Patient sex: F
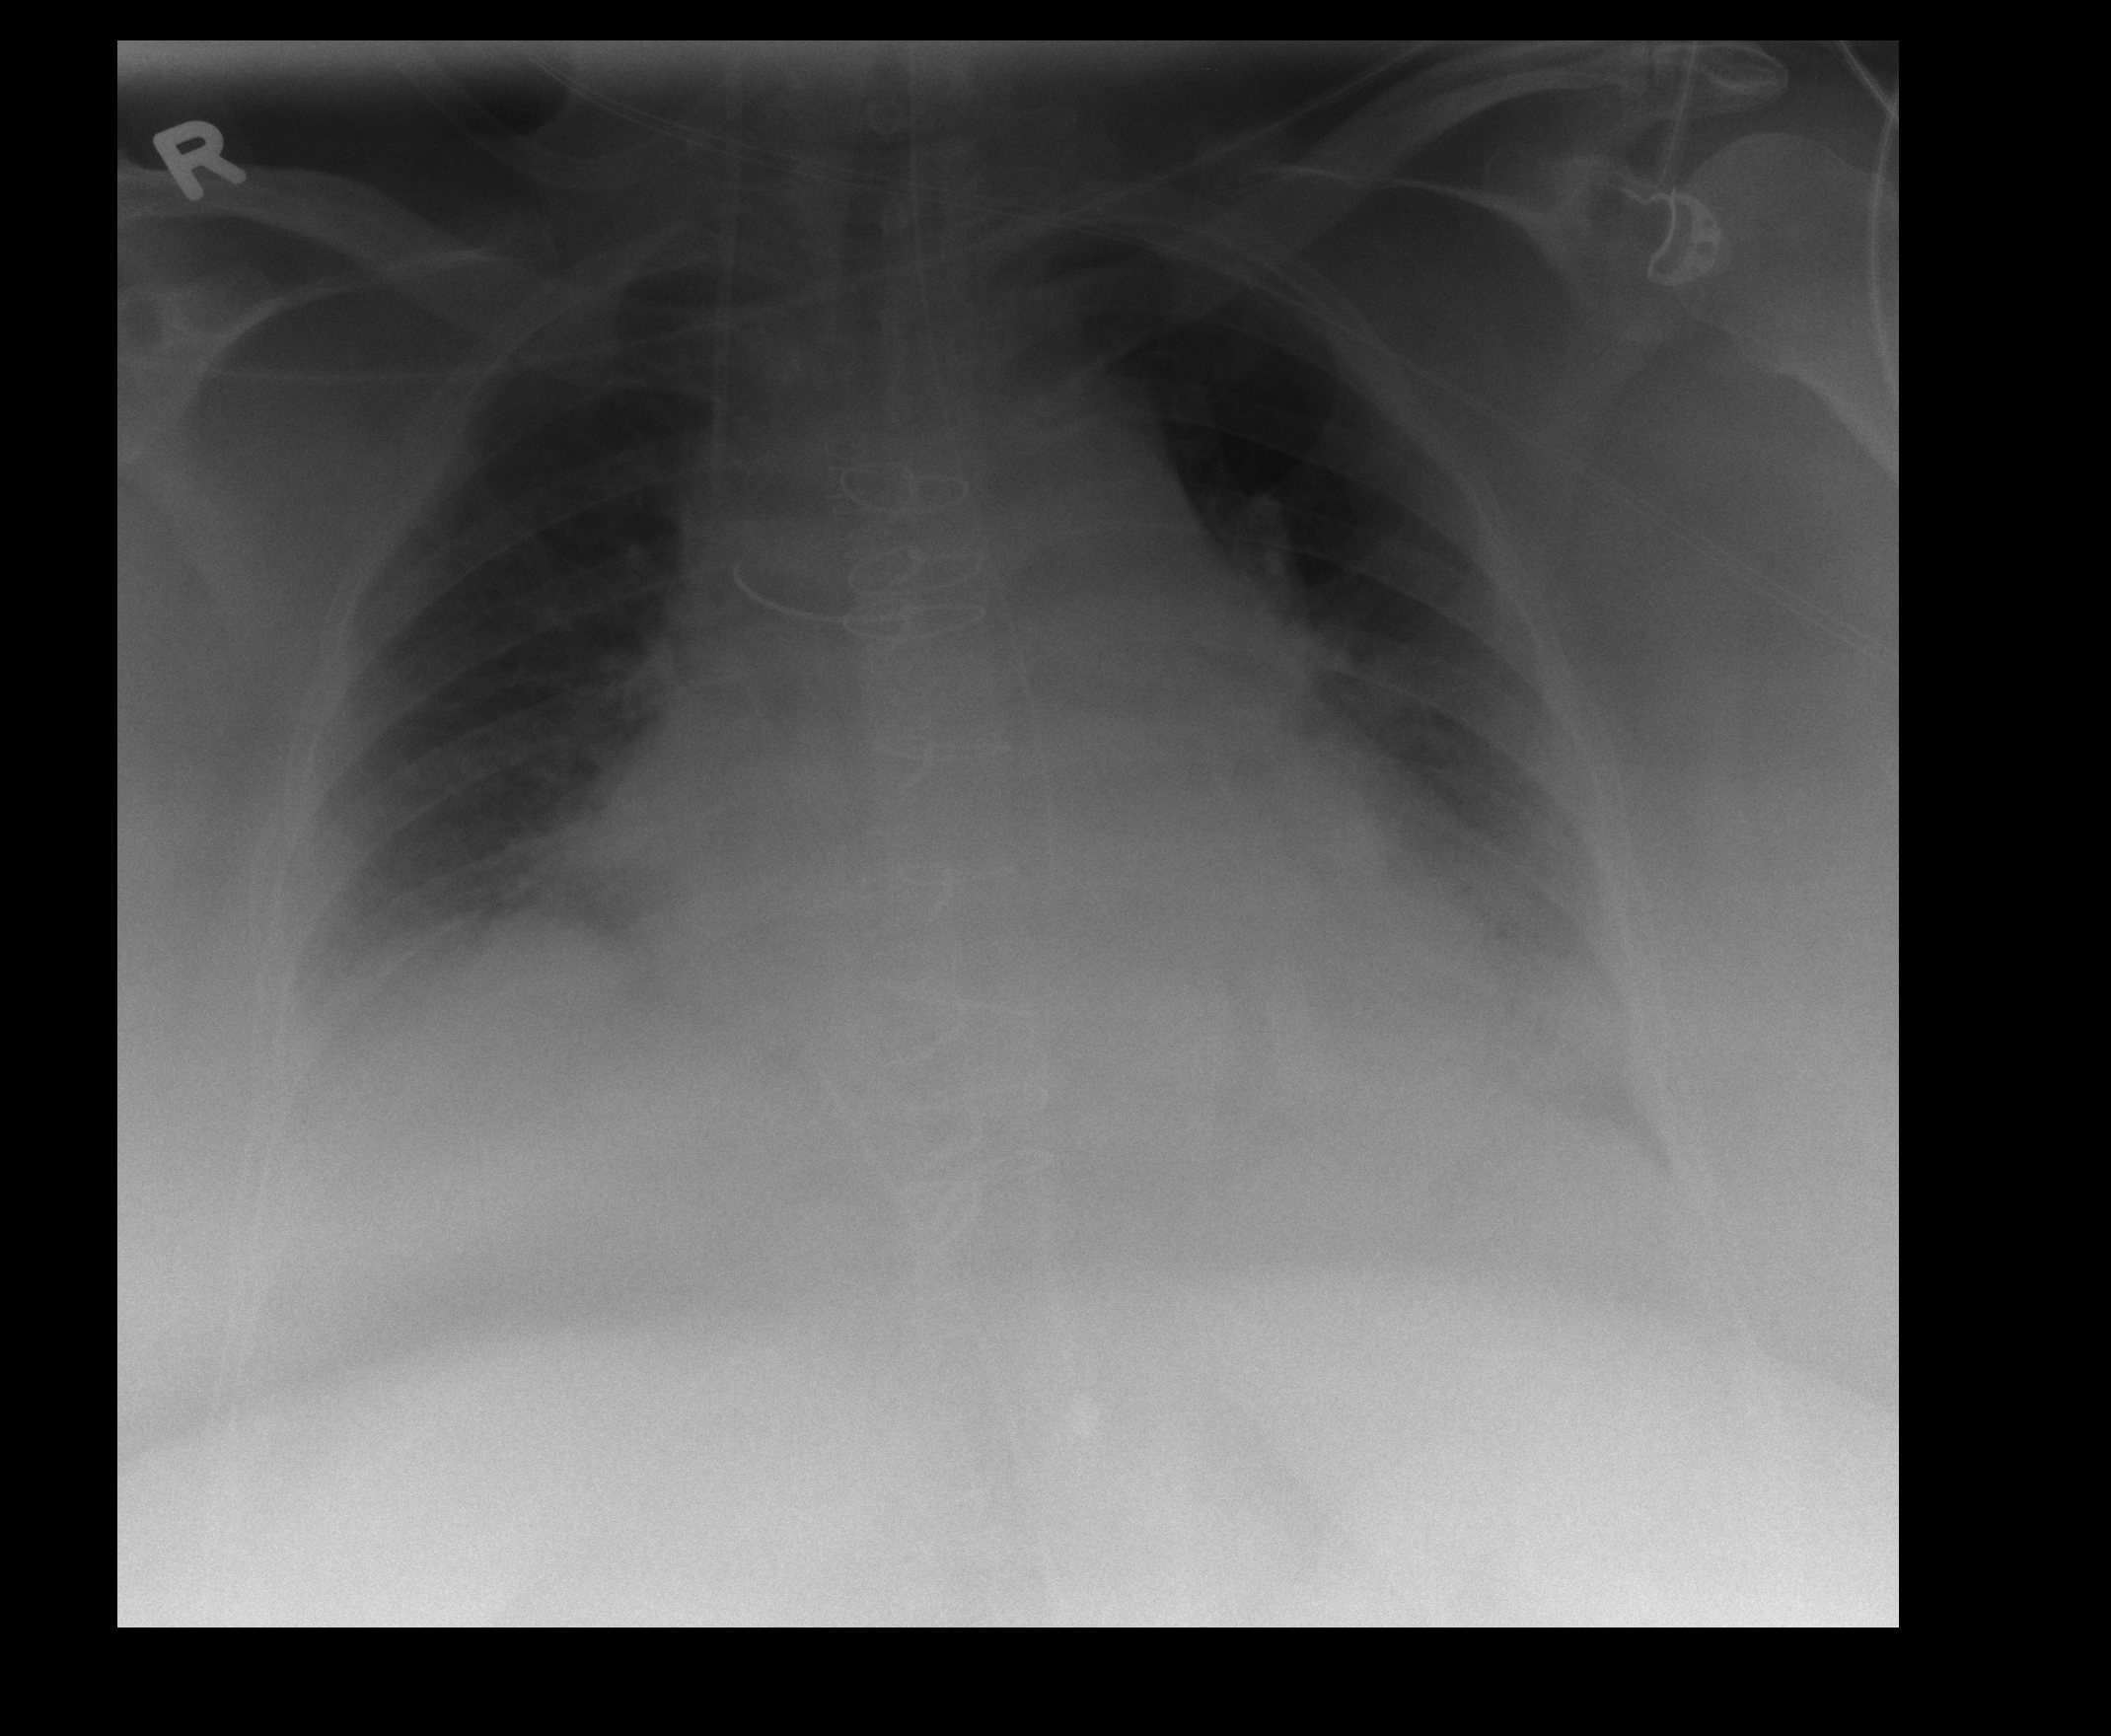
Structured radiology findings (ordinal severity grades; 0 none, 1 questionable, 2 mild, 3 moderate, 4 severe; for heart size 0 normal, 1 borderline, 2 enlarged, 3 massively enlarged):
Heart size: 3
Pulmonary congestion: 2
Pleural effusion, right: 1
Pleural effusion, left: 1
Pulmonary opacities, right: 0
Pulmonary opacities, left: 0
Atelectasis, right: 2
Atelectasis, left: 2